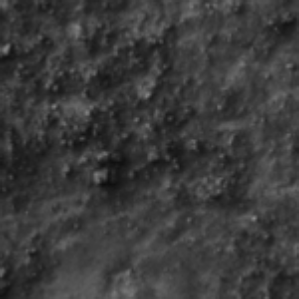
Label: frost